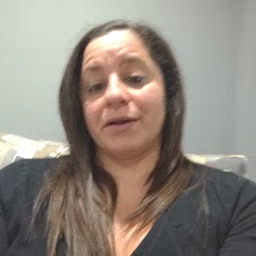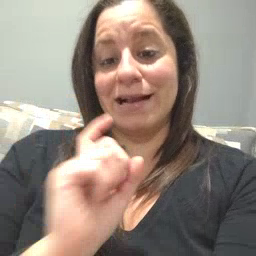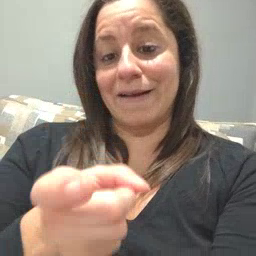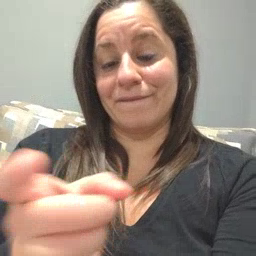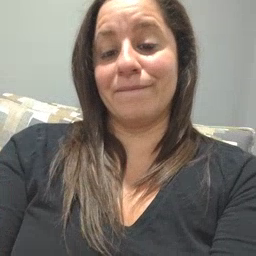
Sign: gift